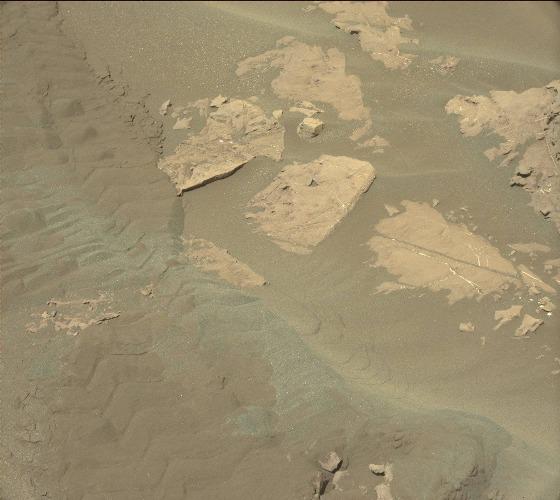
Terrain classes present: Bedrock, Gravel / Sand / Soil, Rock, Shadow, Track